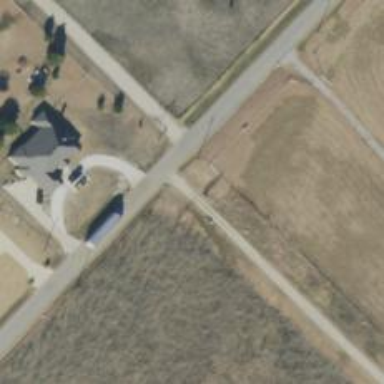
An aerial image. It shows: Driveway leading to service road.